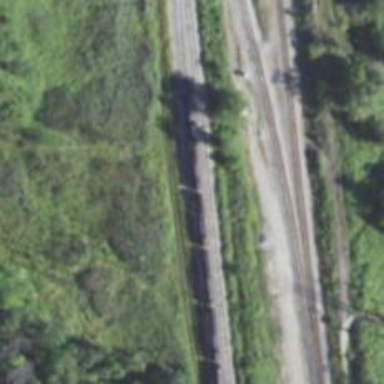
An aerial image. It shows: Abandoned railway.